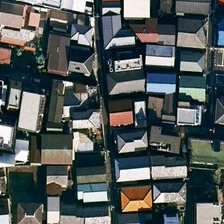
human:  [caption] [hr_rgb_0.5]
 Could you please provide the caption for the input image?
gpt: many buildings in different colors are in a dense residential area .

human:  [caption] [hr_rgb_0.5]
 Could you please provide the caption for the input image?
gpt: many buildings in different colors are in a dense residential area .

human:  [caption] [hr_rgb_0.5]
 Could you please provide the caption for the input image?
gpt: many buildings in different colors are in a dense residential area .

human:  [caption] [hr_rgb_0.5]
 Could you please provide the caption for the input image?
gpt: many buildings in different colors are in a dense residential area .

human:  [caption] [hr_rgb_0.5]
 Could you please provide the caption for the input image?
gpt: many buildings in different colors are in a dense residential area .